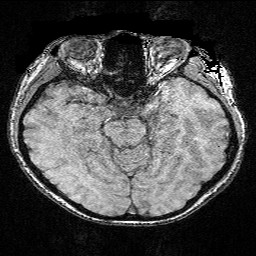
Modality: FLASH
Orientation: coronal
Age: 26
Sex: female